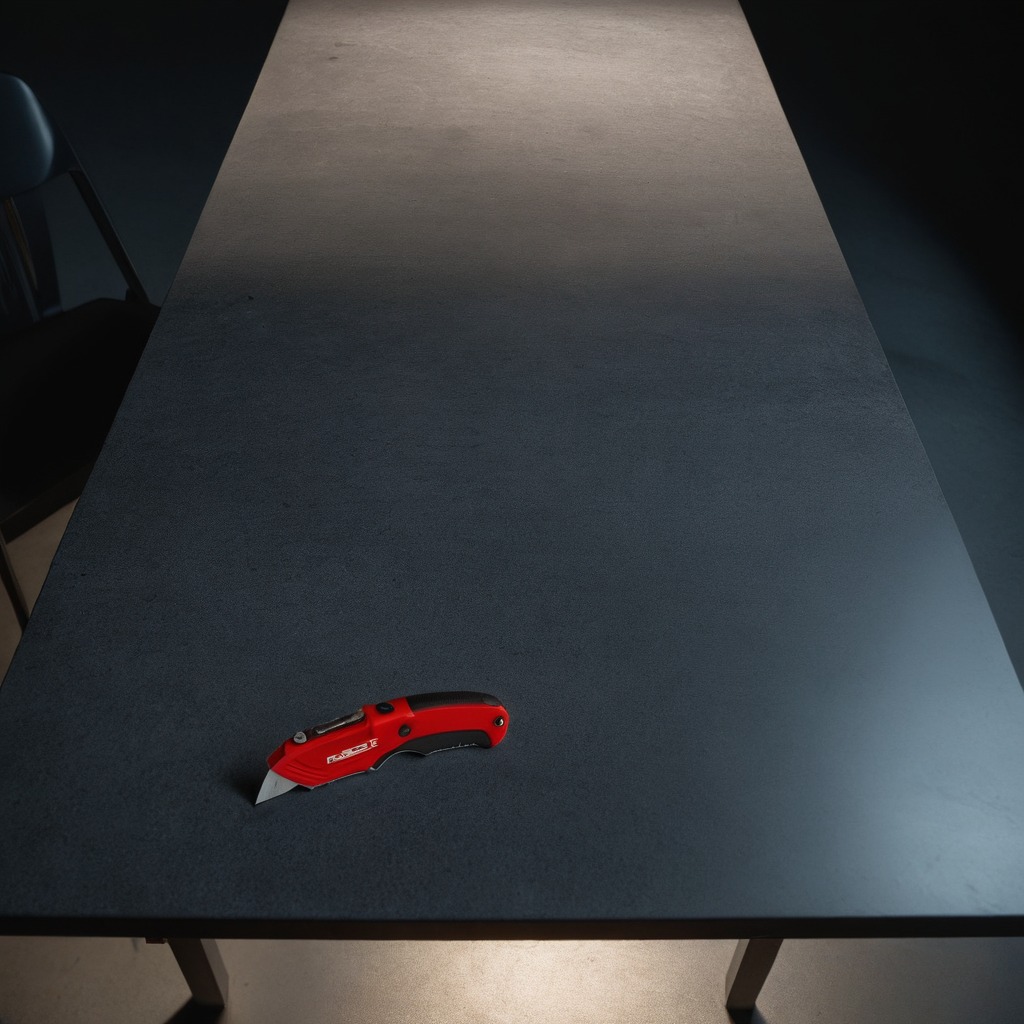
A utility knife is lying on a clean granite table inside a workshop at night.